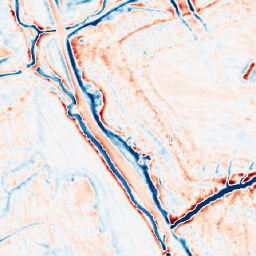
Category: edge_preserving
Decomposition family: bilateral
Decomposition parameters: d: 15
sigma_color: 100
sigma_space: 25
Upsampling method: area
Upsampling parameters: scale: 2
Upsampling scale: 2